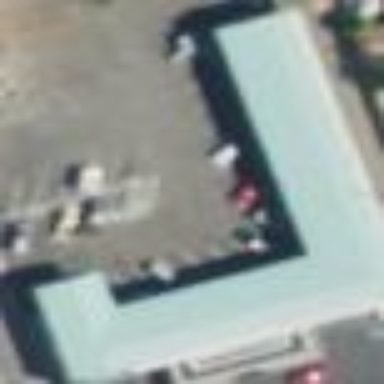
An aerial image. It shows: Building that is motel.